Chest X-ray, PA view. Patient: 50 years old, sex F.
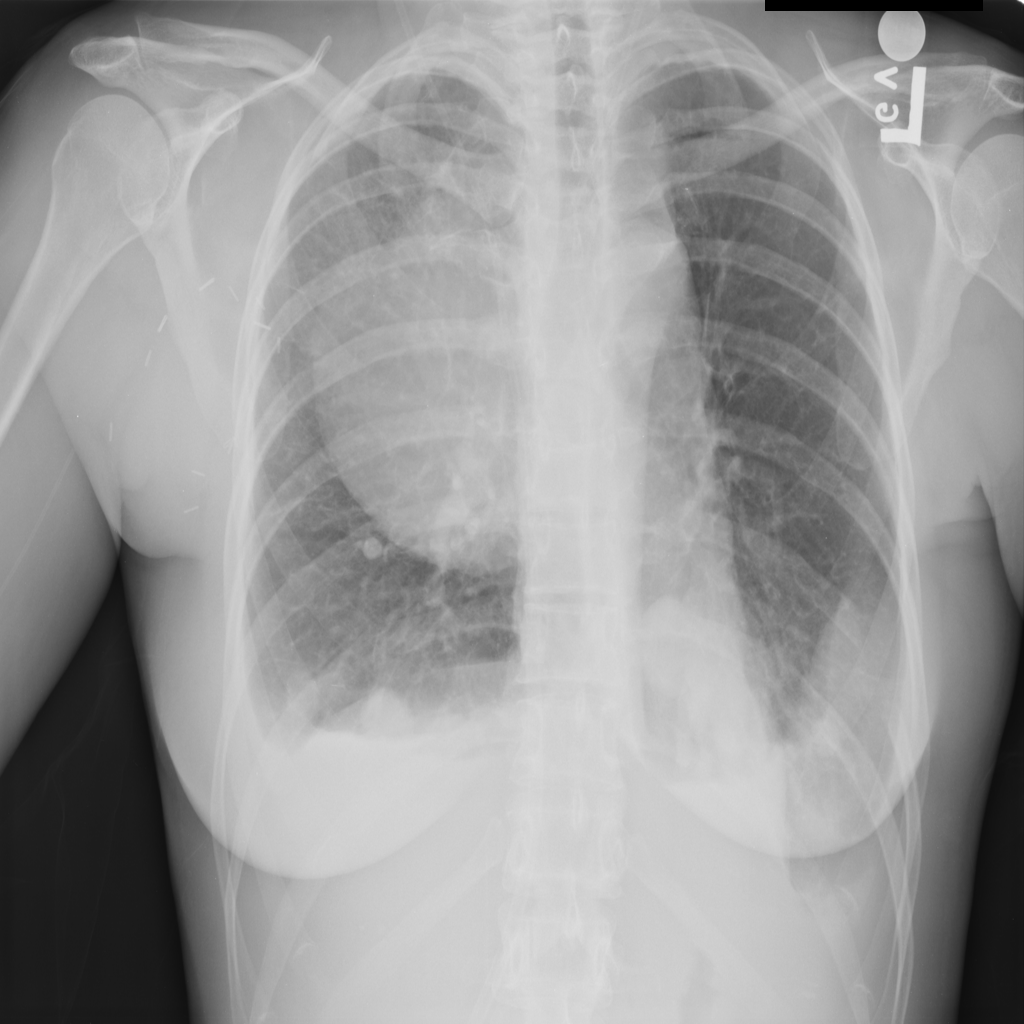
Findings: Effusion, Mass